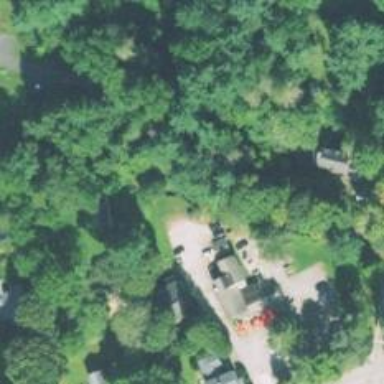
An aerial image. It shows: Residential driveway designated as service road.